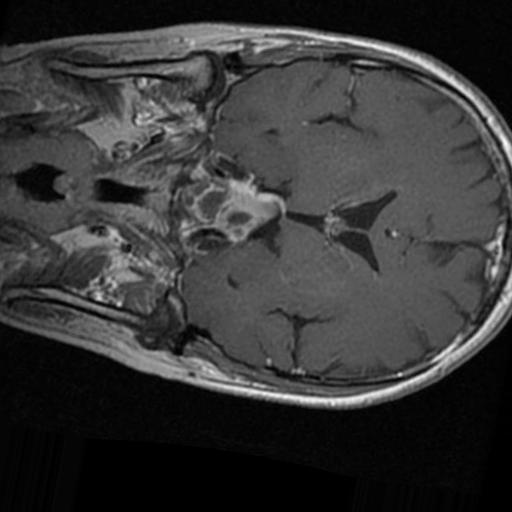
Label: brain_tumor